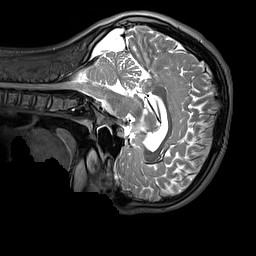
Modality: T2w
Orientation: sagittal
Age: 11
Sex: male
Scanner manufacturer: siemens
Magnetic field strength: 3 T
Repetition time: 3.2 s
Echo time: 0.408 s